Question: I have a Mac app I'm trying to submit to the App Store. I'm getting the error shown in the attached screenshot when I try to submit the app. I created the certificate request from this exact Mac and archived the app on this Mac using the 3rd Party Mac App certificate. All of that went fine. But when I go to submit the app, I can't get past selecting the Code Signing Identity because it says that the package identity is not installed on this Mac. I'm not sure how this is possible because I generated all of the certificates from this Mac and verified that they are all installed and valid. I have submitted this Mac app previously without issue. Has anyone else seen this? I'm using XCode 4.3.2.

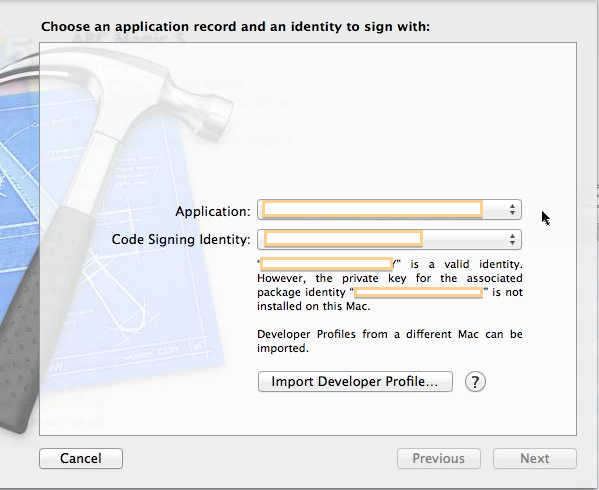
Answer: Just had the same error earlier this week. The issue was in the creation of the distribution provisioning profile. Even though the "Installer" and "App Store" options in the Certificate portal are checkboxes, ensure that only one of the two are checked and generate the profiles you need. Having on the the "App Store" option checked rather than both and regenerating the profile resolved the issue for us.